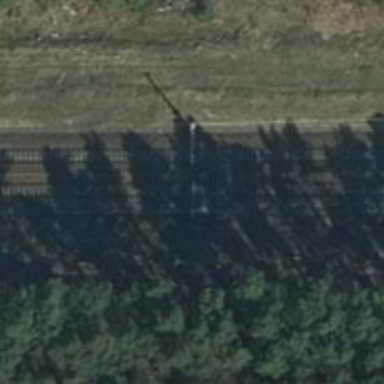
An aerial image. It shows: Railway milestone with catenary mast.